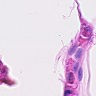
Metastatic tissue present: no